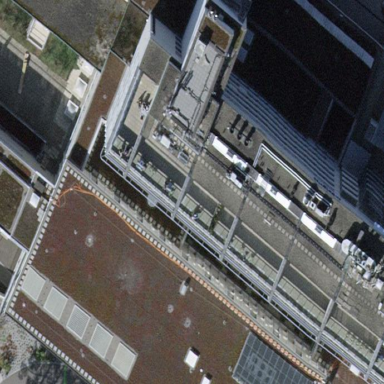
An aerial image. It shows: Section of building's roof.